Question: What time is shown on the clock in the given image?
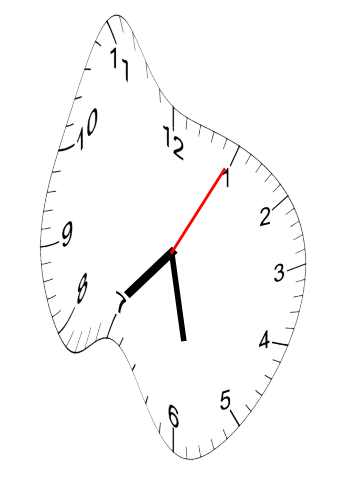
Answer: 07:28:05